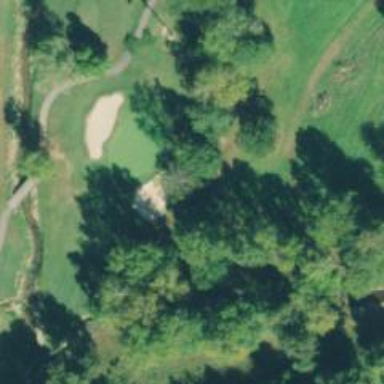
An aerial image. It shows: Golf hole.